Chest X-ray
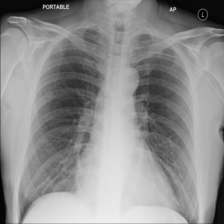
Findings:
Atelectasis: negative
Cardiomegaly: negative
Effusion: negative
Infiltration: negative
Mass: negative
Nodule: negative
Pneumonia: negative
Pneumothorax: negative
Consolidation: negative
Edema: negative
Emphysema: negative
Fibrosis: negative
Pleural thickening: negative
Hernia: negative